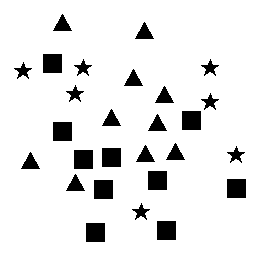
Squares: 10
Triangles: 10
Stars: 7
Total shapes: 27